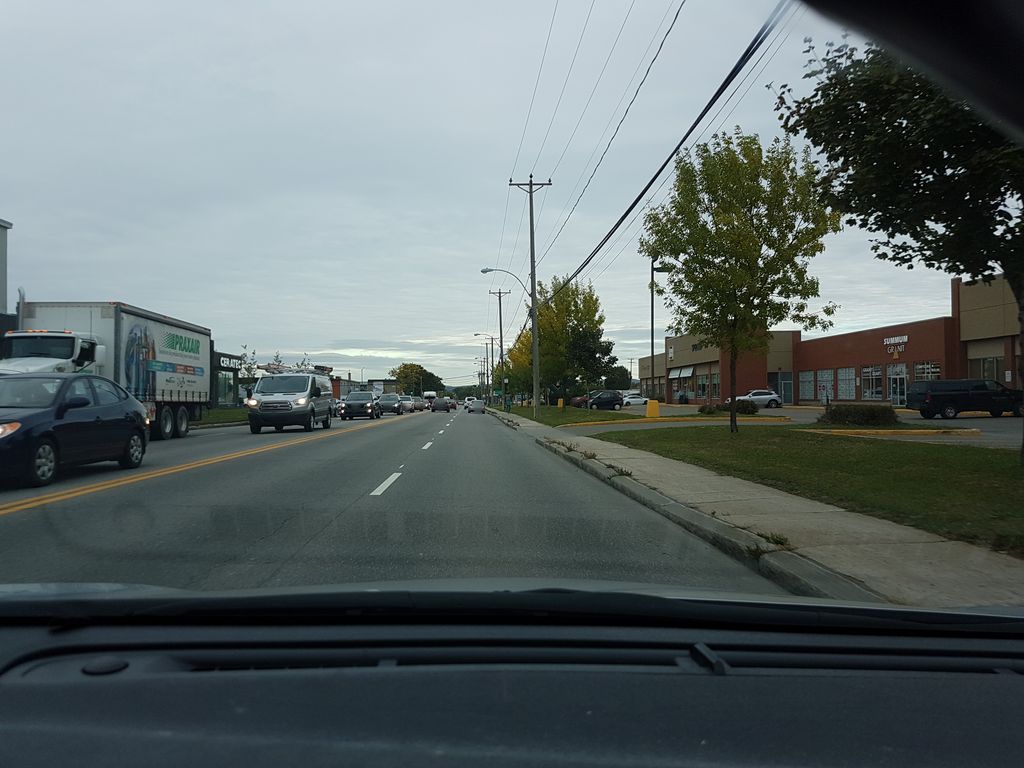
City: quebec_city